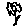
Label: flower